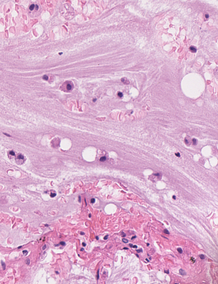
Tumor epithelial tissue: no
Tumor-associated stroma tissue: no
Normal tissue: yes